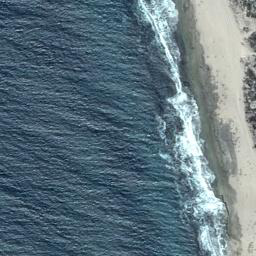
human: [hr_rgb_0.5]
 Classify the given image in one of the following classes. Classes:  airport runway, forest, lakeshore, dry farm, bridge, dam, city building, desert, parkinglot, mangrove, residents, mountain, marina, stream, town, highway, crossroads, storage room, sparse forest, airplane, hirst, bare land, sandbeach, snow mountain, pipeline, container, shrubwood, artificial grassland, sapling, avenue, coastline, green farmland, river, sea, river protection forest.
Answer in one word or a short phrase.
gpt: coastline